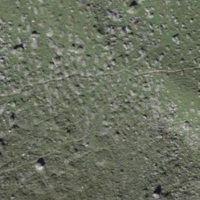
EUNIS habitat code: 23
Species observed at this site:
Bistorta vivipara